Aerial crown-view tile of a tropical tree (Barro Colorado Island, Panama), acquired 20240611:
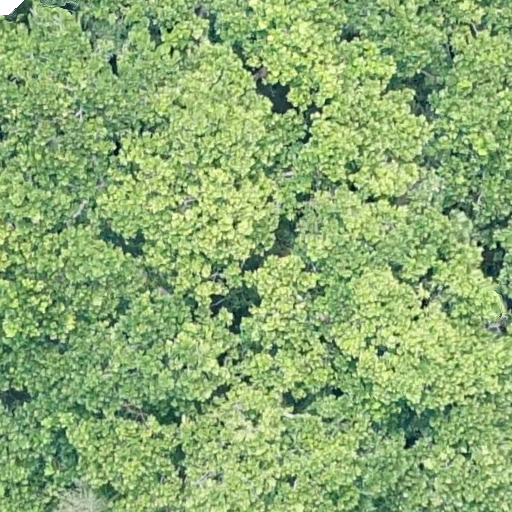
Species: Anacardium excelsum
GBIF accepted scientific name: Anacardium excelsum
Crown area: 677.806 m²